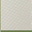
Piece: xx